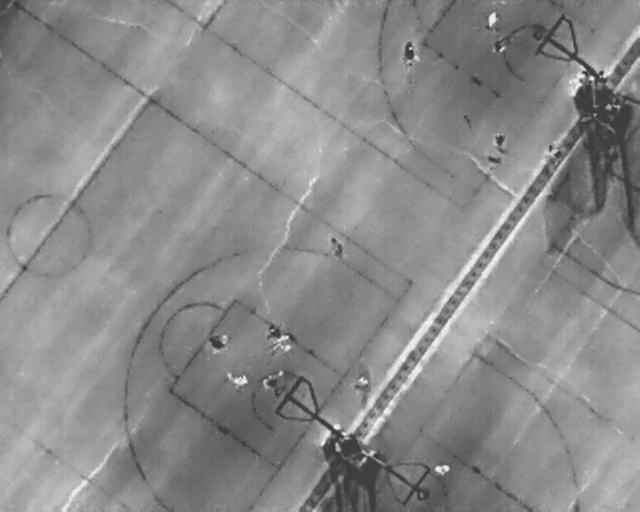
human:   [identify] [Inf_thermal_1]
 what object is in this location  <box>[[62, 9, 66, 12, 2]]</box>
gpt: <ref>1 large person at the top</ref>

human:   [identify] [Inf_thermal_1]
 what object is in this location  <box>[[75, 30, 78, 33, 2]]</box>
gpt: <ref>1 large person at the right</ref>

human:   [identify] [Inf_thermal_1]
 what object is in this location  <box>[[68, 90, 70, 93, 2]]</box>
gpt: <ref>1 medium person at the bottom</ref>

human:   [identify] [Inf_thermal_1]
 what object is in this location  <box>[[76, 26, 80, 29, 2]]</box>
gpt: <ref>1 medium person at the top right</ref>

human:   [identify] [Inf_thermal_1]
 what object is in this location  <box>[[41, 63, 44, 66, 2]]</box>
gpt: <ref>1 medium person at the center</ref>